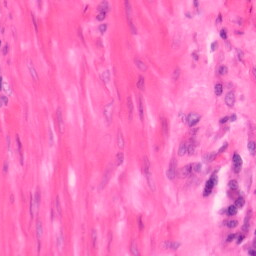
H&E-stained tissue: Colon